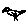
Label: bird